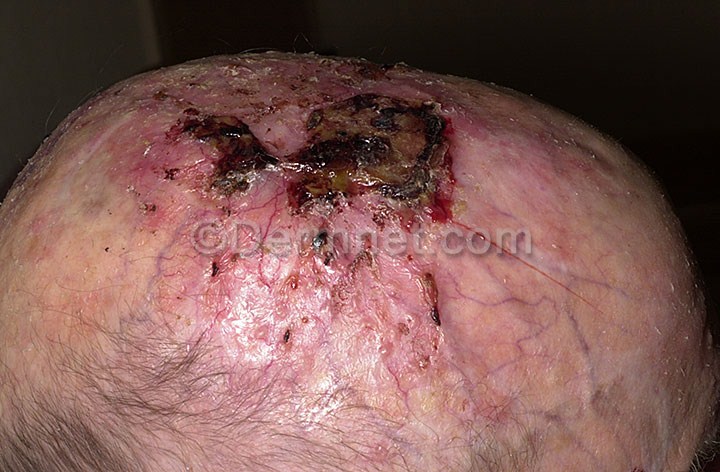
Disease: Actinic Keratosis Basal Cell Carcinoma and other Malignant Lesions